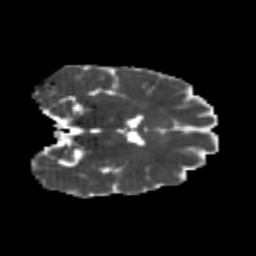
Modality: MD
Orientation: coronal
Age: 23
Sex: female
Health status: healthy
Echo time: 0.074 s